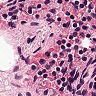
Metastatic tissue present: no